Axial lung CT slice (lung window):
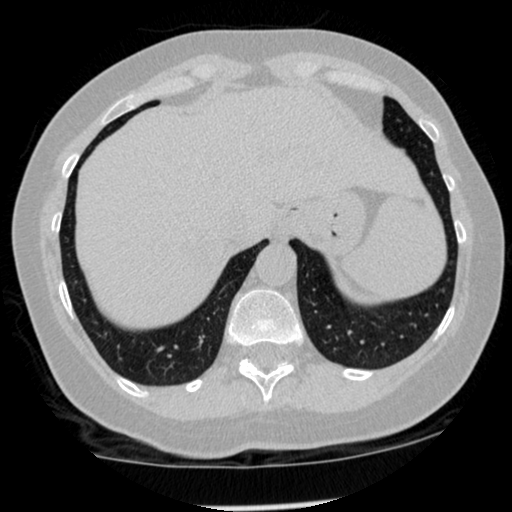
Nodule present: no